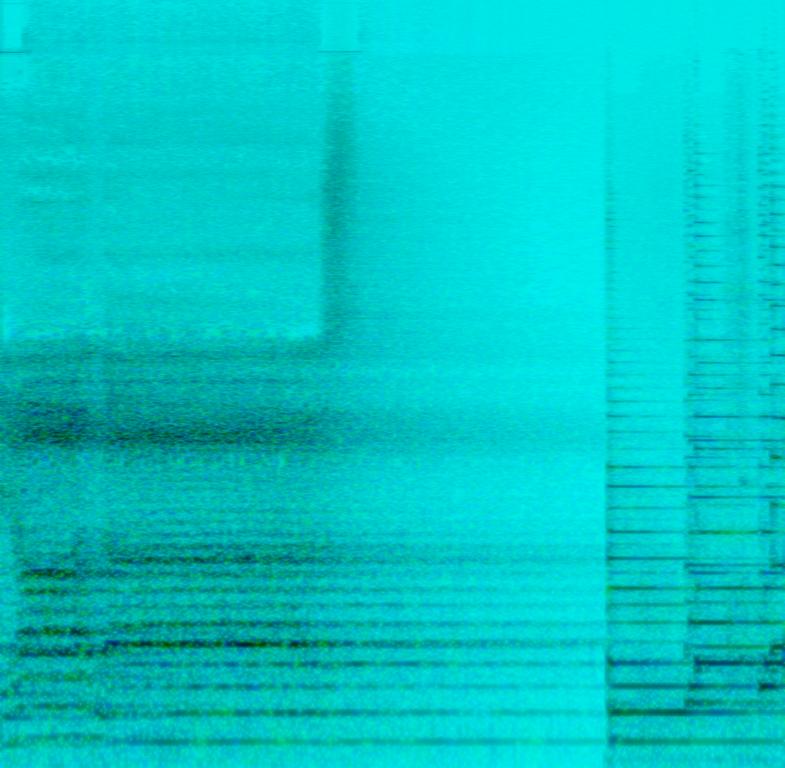
The low quality recording features an arpeggiated harp melody. The recording is noisy and it sounds mellow, soft and emotional.